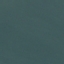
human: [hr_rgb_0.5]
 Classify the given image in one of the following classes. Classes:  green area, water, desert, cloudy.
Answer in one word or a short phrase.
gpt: water